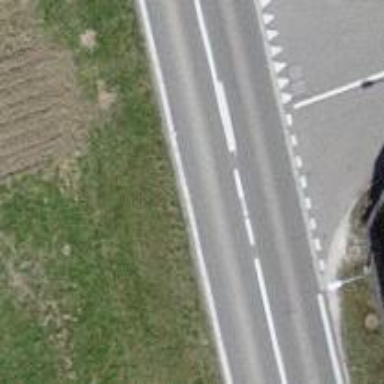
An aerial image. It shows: Primary highway.